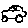
Label: car